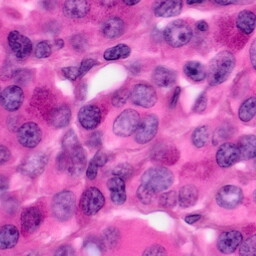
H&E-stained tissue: Pancreatic